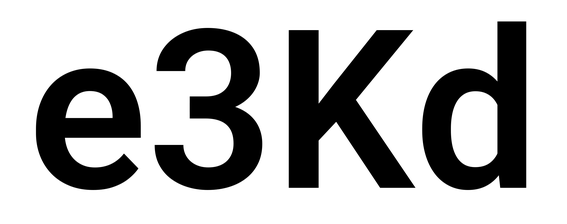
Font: Roboto_SemiBold